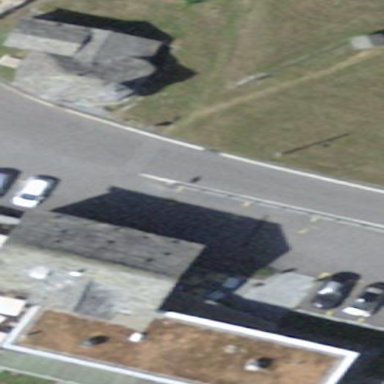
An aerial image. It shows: Hotel building.